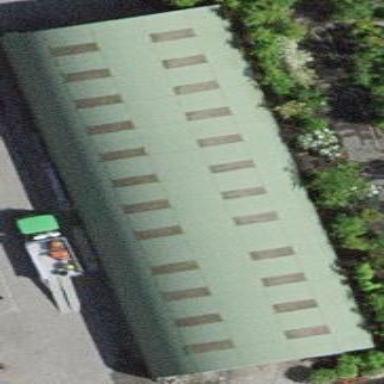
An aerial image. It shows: Shed building.